Question: The built in battery, wi-fi, sound, etc, Apple supplied status items, can be dragged to any position on the menu by using cmd + click and drag:

How can I support similar functionality in my own status item?
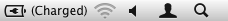
Answer: There are two ways to get menus on the right side of the menu bar. The officially supported way is creating an 'NSStatusItem' in your app. The other ways is creating an 'NSMenuExtra'. You've noticed one difference: 'NSStatusItem' menus are fixed in place, whereas the menu extras can be moved around by cmd-dragging them.
The other major difference, and the reason 3rd-party menu extras are not officially supported, is that unlike status items (which run as separate applications), menu extras are loaded into the address space of the SystemUIServer process. That means if they go haywire and crash, they can take down the UI.
You can see the Menu Extras installed on your system at '/System/Library/CoreServices/Menu Extras'. It may still be possible to create your own and have the OS load them, but you will run into problems if you try to ship the result. Better to go to bugreport.apple.com and let them know that NSStatusItems ought to be draggable.
<URL>.